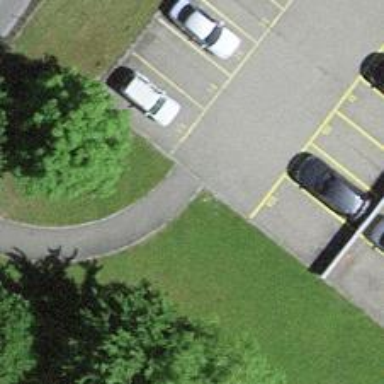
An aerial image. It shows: Parking aisle designated as service road.